Interaction volume radius: 10 \u00c5
Interaction volume height: 10 \u00c5
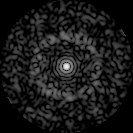
Disorder parameter: 0.8455